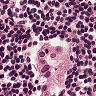
Metastatic tissue present: yes